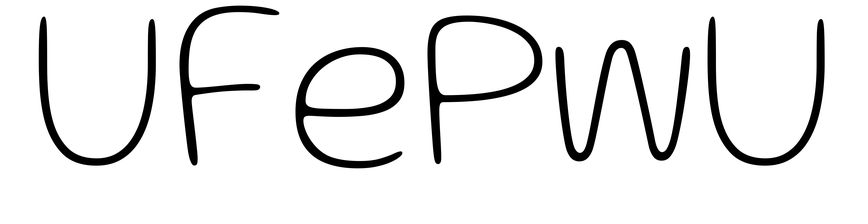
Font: Gluten_Thin